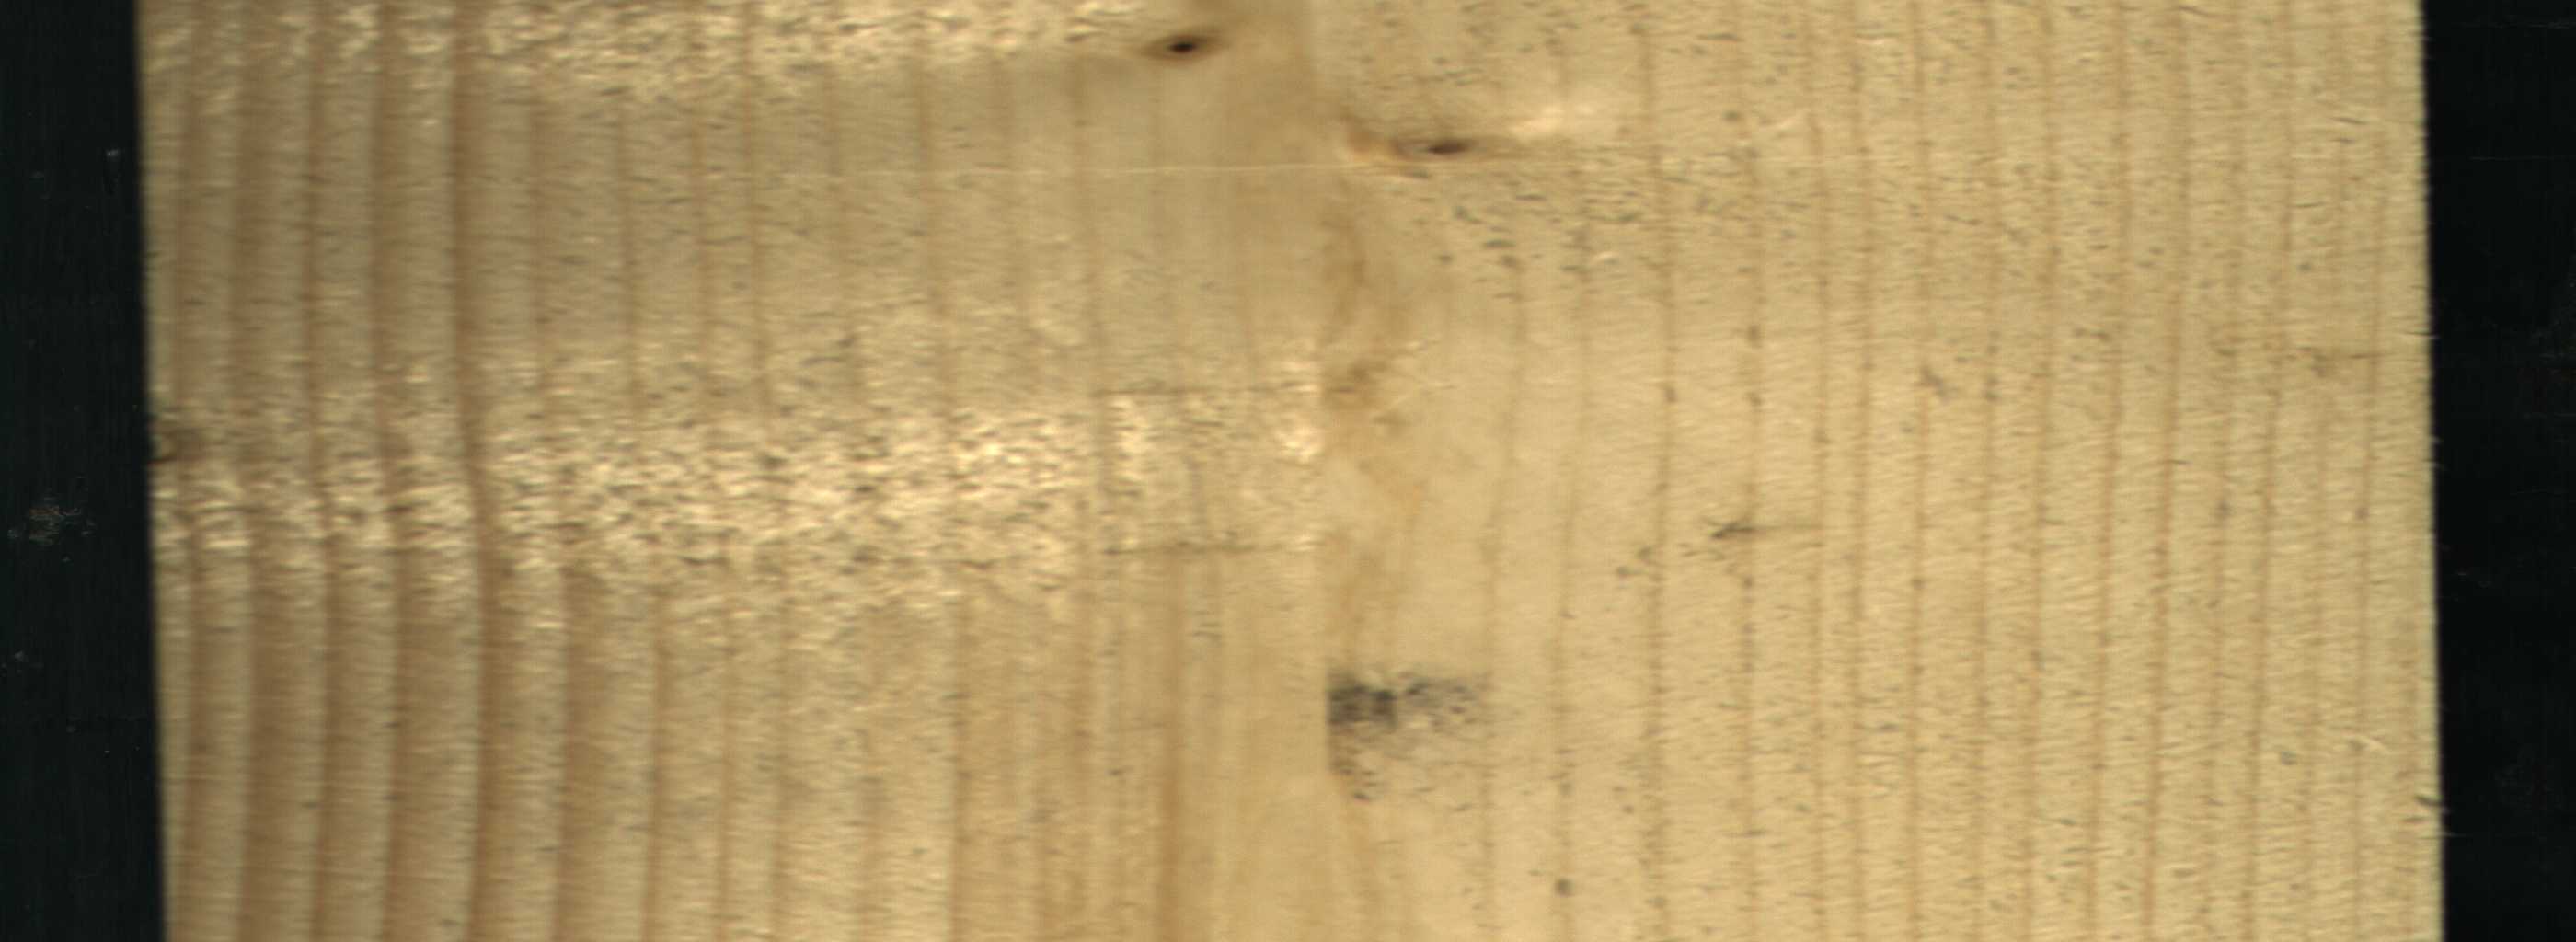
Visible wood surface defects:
Live_Knot
Live_Knot